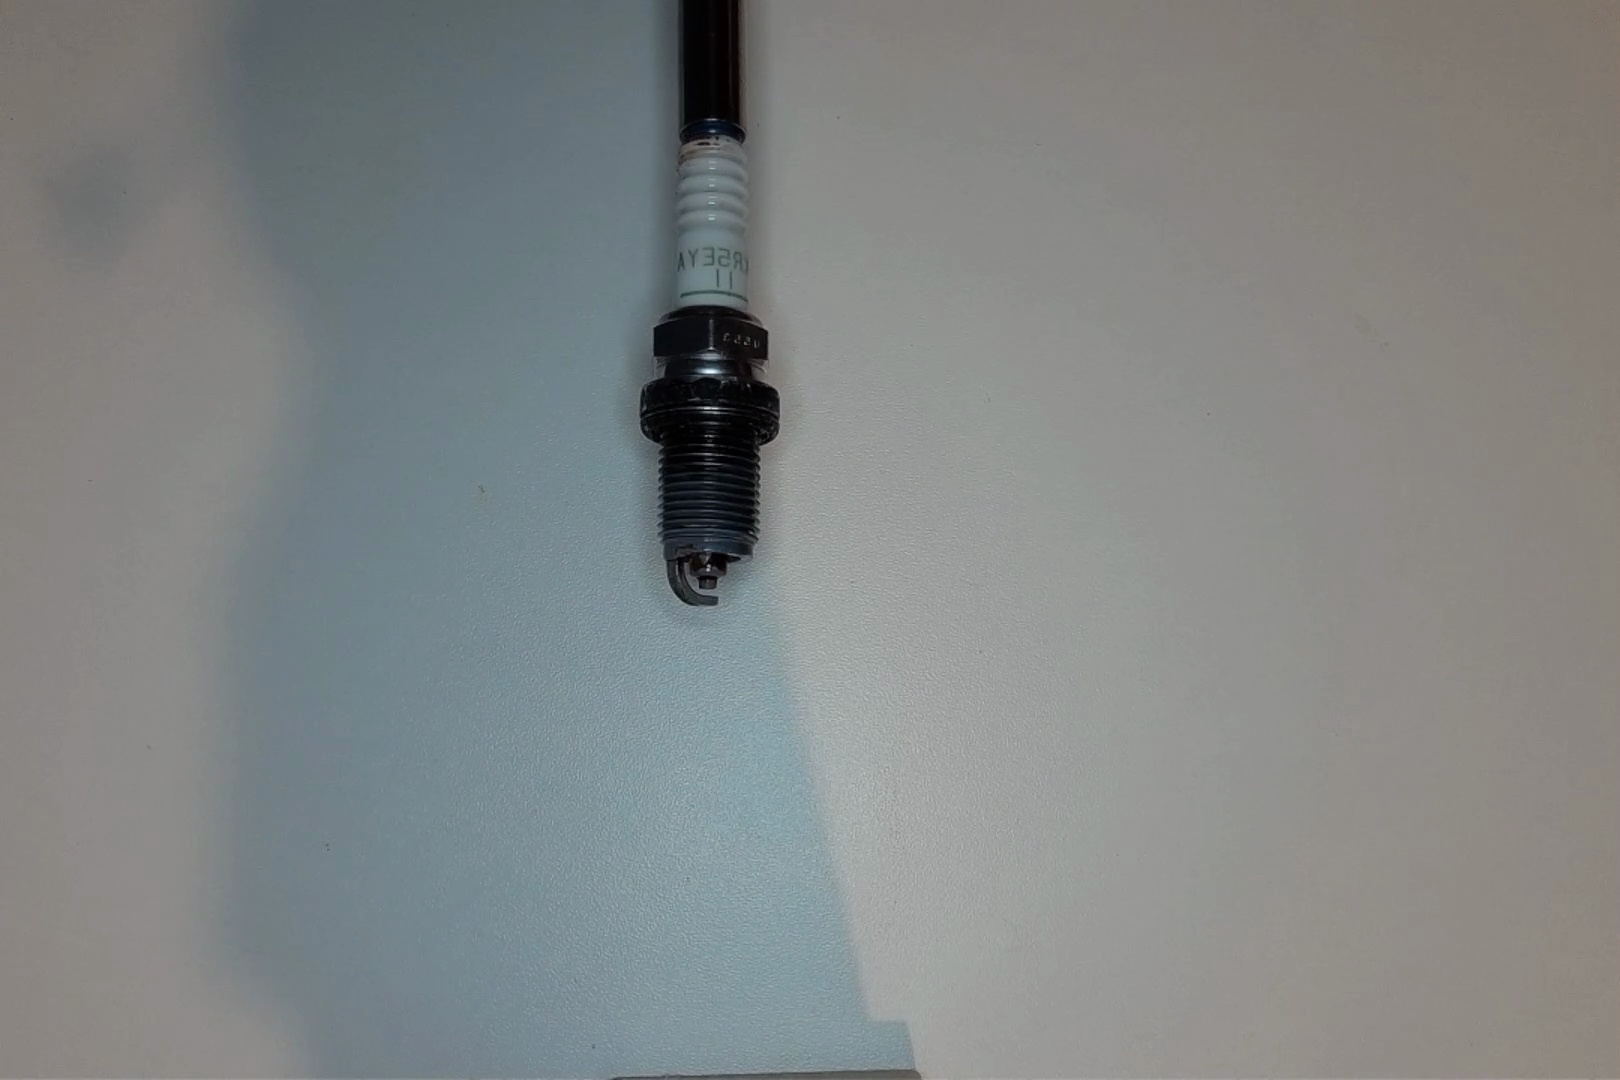
Label: anomaly